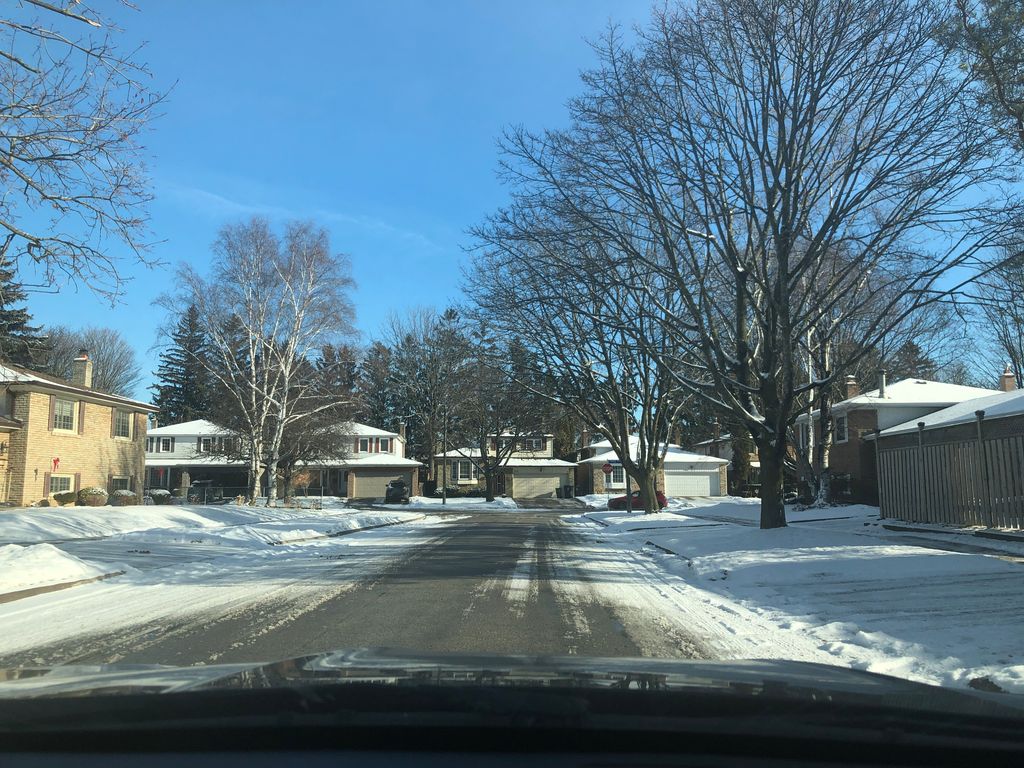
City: toronto